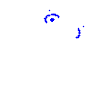
Particle: proton